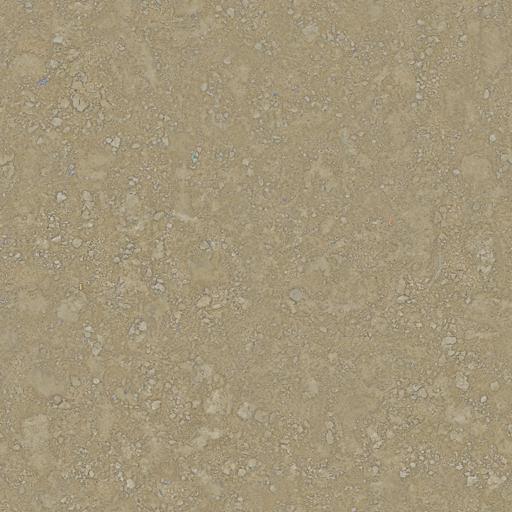
Tags: beach dirt dirty ground mud sand